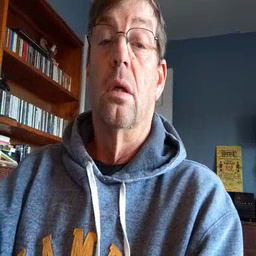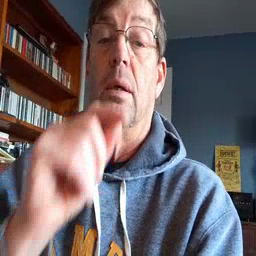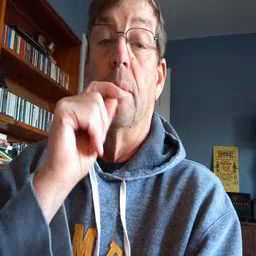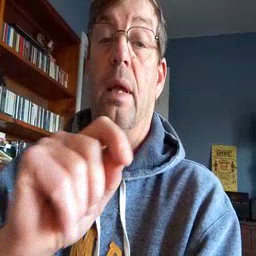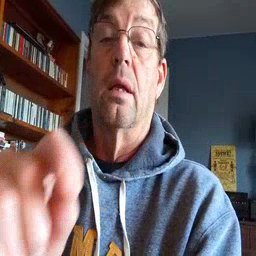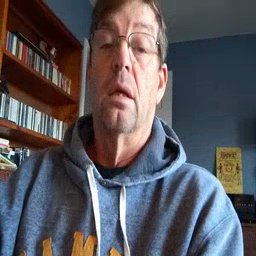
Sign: pen